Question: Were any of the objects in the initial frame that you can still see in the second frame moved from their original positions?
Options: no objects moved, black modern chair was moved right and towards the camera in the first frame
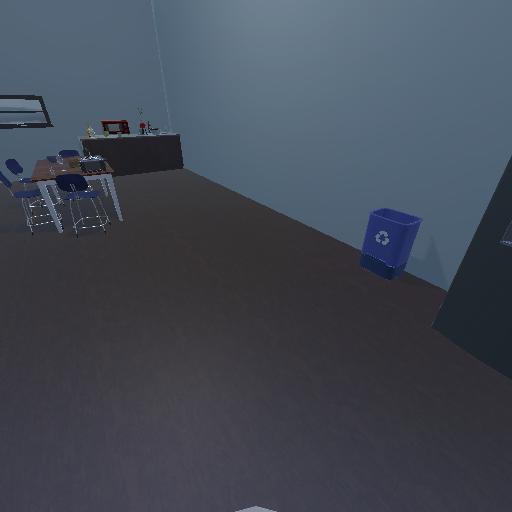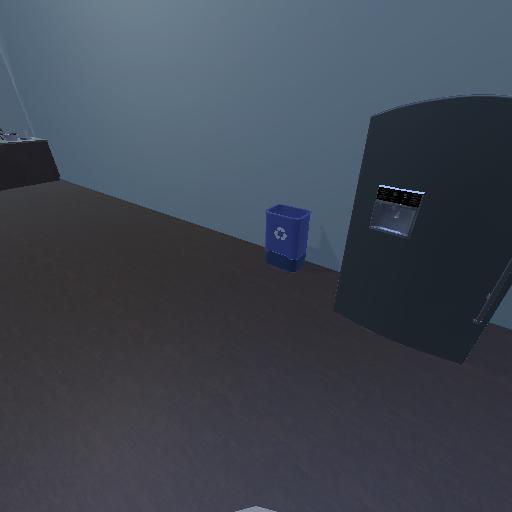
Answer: no objects moved